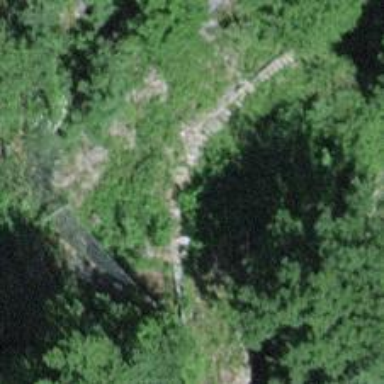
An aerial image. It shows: Funicular railway.